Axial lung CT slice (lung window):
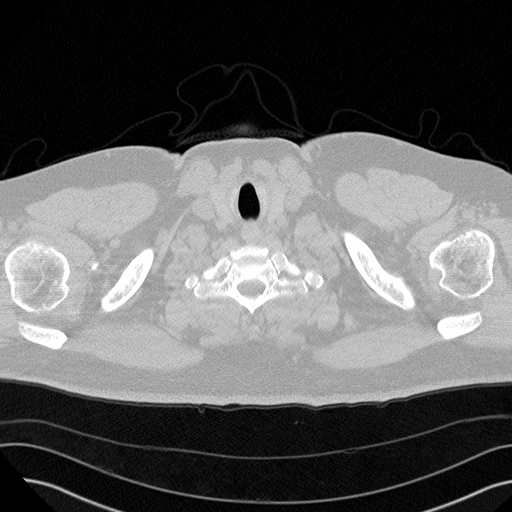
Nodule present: no